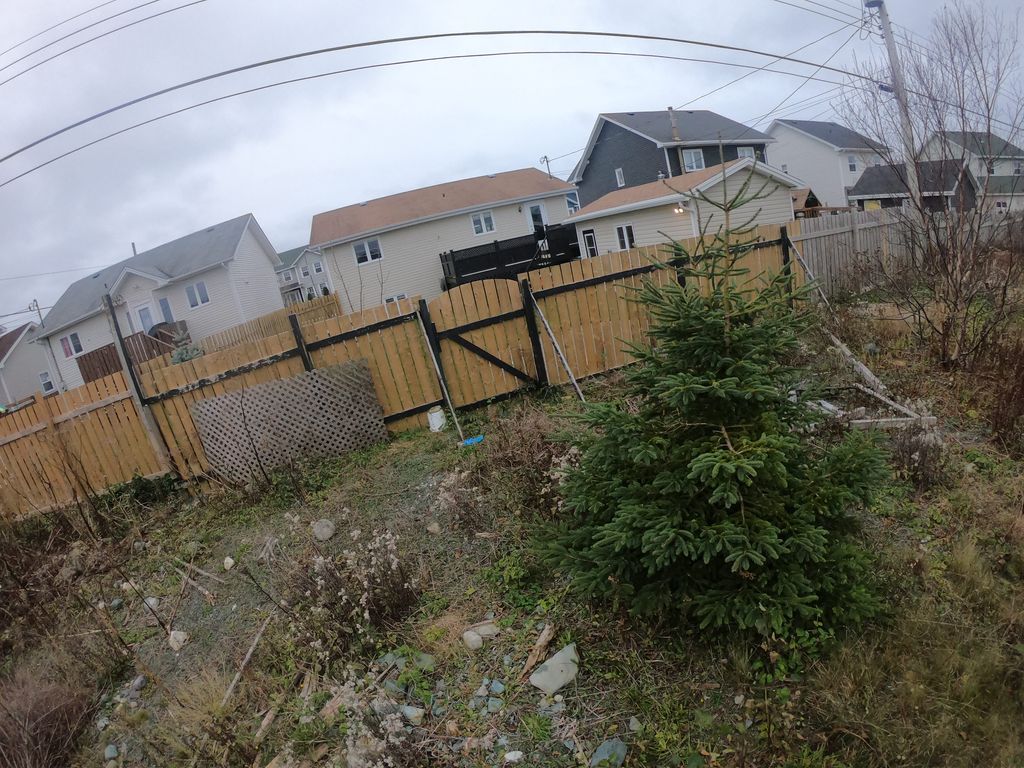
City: st_johns